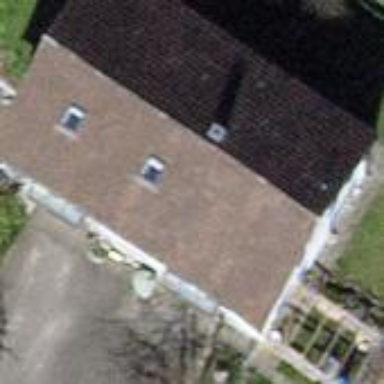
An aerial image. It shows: Gabled roof house.